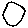
Label: circle